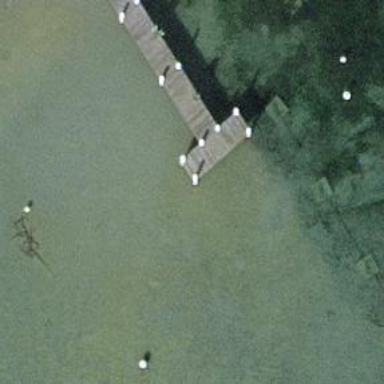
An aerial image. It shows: Man-made pier.